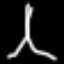
Label: The Eiffel Tower